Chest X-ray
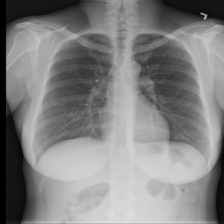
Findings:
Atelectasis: negative
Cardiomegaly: negative
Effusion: negative
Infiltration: positive
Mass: negative
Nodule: negative
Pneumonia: negative
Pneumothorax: negative
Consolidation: negative
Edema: negative
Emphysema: negative
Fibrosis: negative
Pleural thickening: negative
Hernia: negative